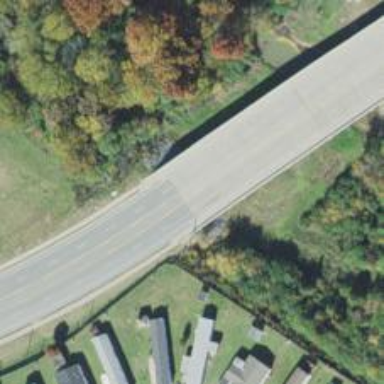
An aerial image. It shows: Beam bridge on secondary road.